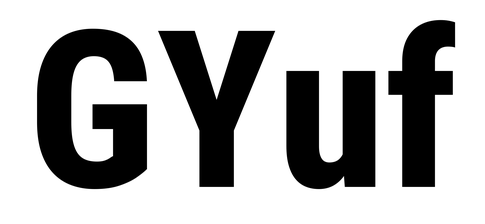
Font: Roboto_Condensed_ExtraBold